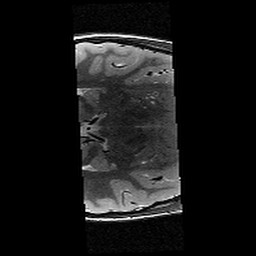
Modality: T2w
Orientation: axial
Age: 12
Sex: female
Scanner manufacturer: siemens
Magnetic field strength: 3 T
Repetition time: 7.7 s
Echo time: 0.067 s